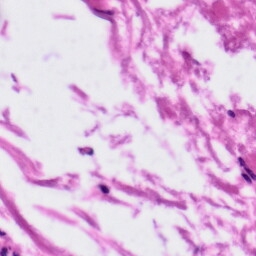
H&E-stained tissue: Tonsil